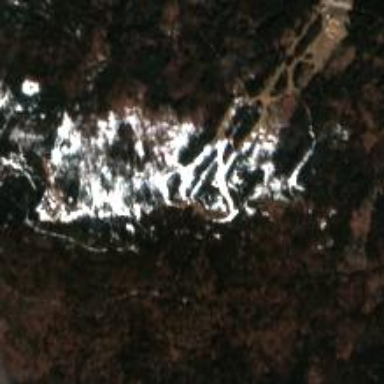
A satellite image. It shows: Winter sports area for skiing activities.